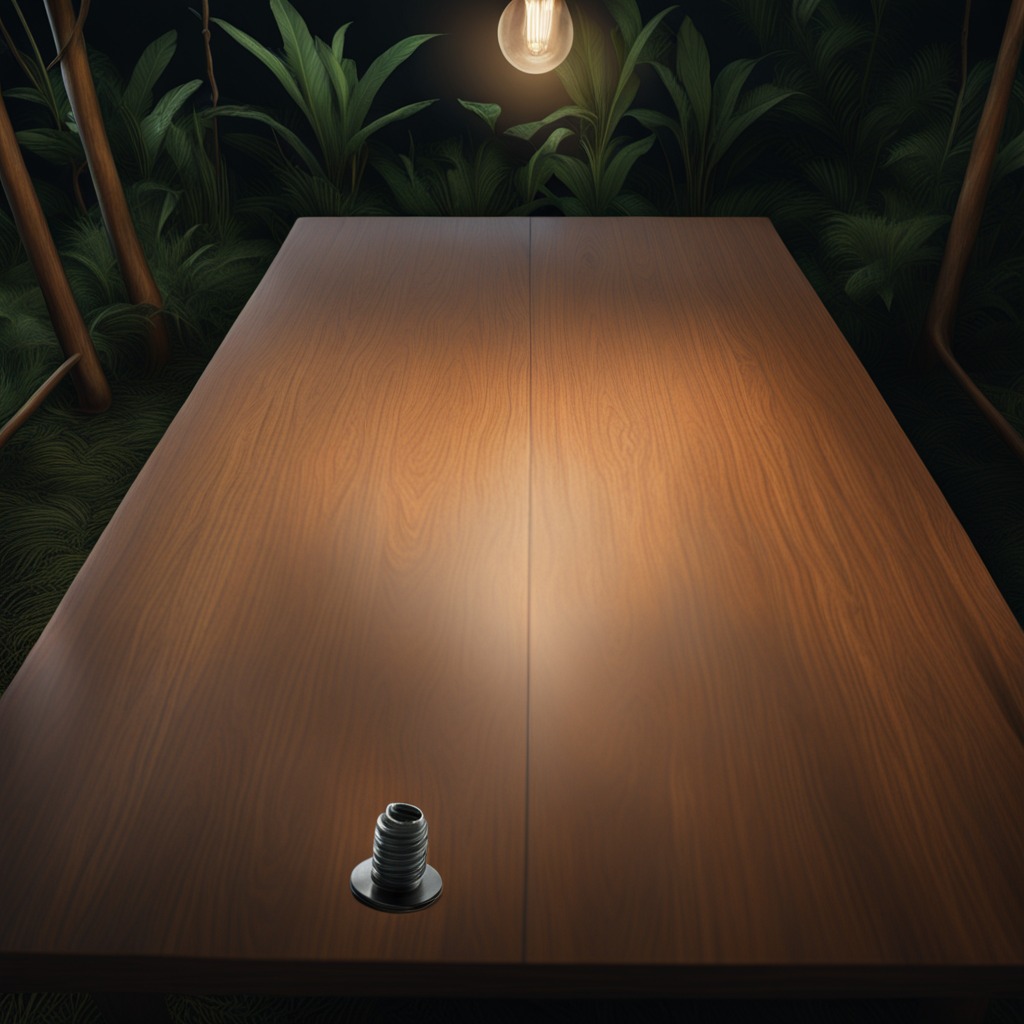
A metal screw is lying on a wooden table inside a jungle field workshop tent at night.